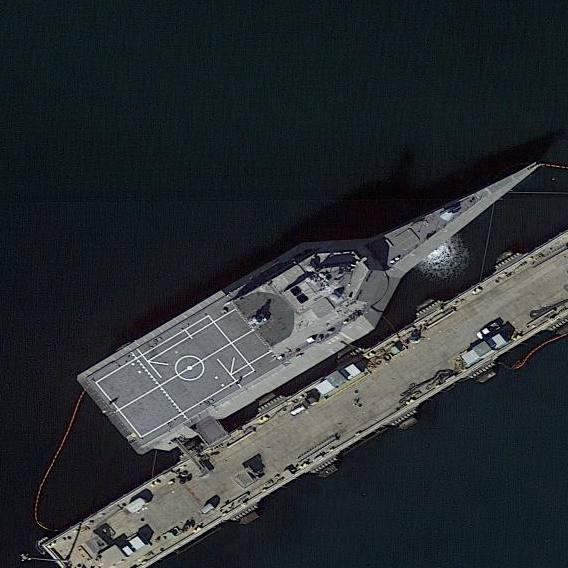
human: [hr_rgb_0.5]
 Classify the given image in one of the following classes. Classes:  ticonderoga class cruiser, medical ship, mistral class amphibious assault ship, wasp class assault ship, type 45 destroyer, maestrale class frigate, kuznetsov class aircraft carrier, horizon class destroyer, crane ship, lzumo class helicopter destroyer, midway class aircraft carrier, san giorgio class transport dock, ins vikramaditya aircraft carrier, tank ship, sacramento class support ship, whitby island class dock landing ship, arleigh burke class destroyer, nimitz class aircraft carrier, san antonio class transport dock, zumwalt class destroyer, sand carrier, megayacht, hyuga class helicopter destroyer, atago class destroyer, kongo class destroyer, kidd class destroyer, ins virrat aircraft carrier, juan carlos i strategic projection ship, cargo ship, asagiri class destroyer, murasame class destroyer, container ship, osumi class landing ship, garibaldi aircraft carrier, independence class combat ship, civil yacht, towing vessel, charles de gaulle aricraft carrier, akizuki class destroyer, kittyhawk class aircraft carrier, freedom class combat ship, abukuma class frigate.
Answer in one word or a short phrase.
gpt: Independence class combat ship